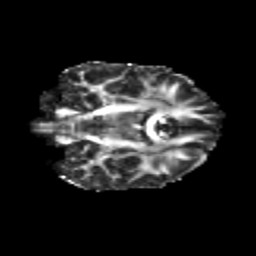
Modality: FA
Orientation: coronal
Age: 31
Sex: female
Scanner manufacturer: siemens
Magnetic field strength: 3 T
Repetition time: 3.5 s
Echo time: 0.113 s